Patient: sex M, age 48
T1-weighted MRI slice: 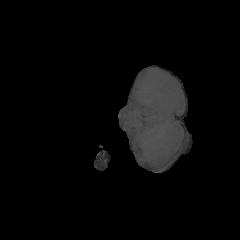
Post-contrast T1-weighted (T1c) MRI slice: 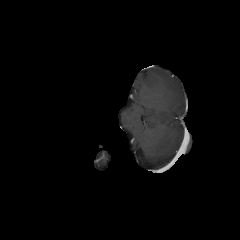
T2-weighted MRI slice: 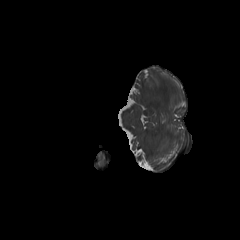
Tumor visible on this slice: no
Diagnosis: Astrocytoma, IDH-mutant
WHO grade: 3